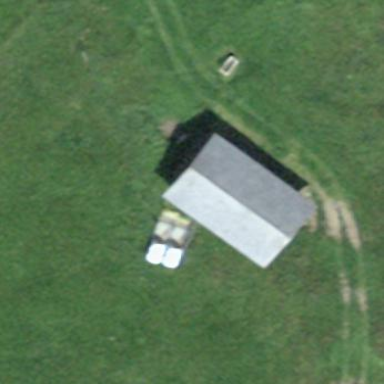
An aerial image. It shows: Farm auxiliary building.